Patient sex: M
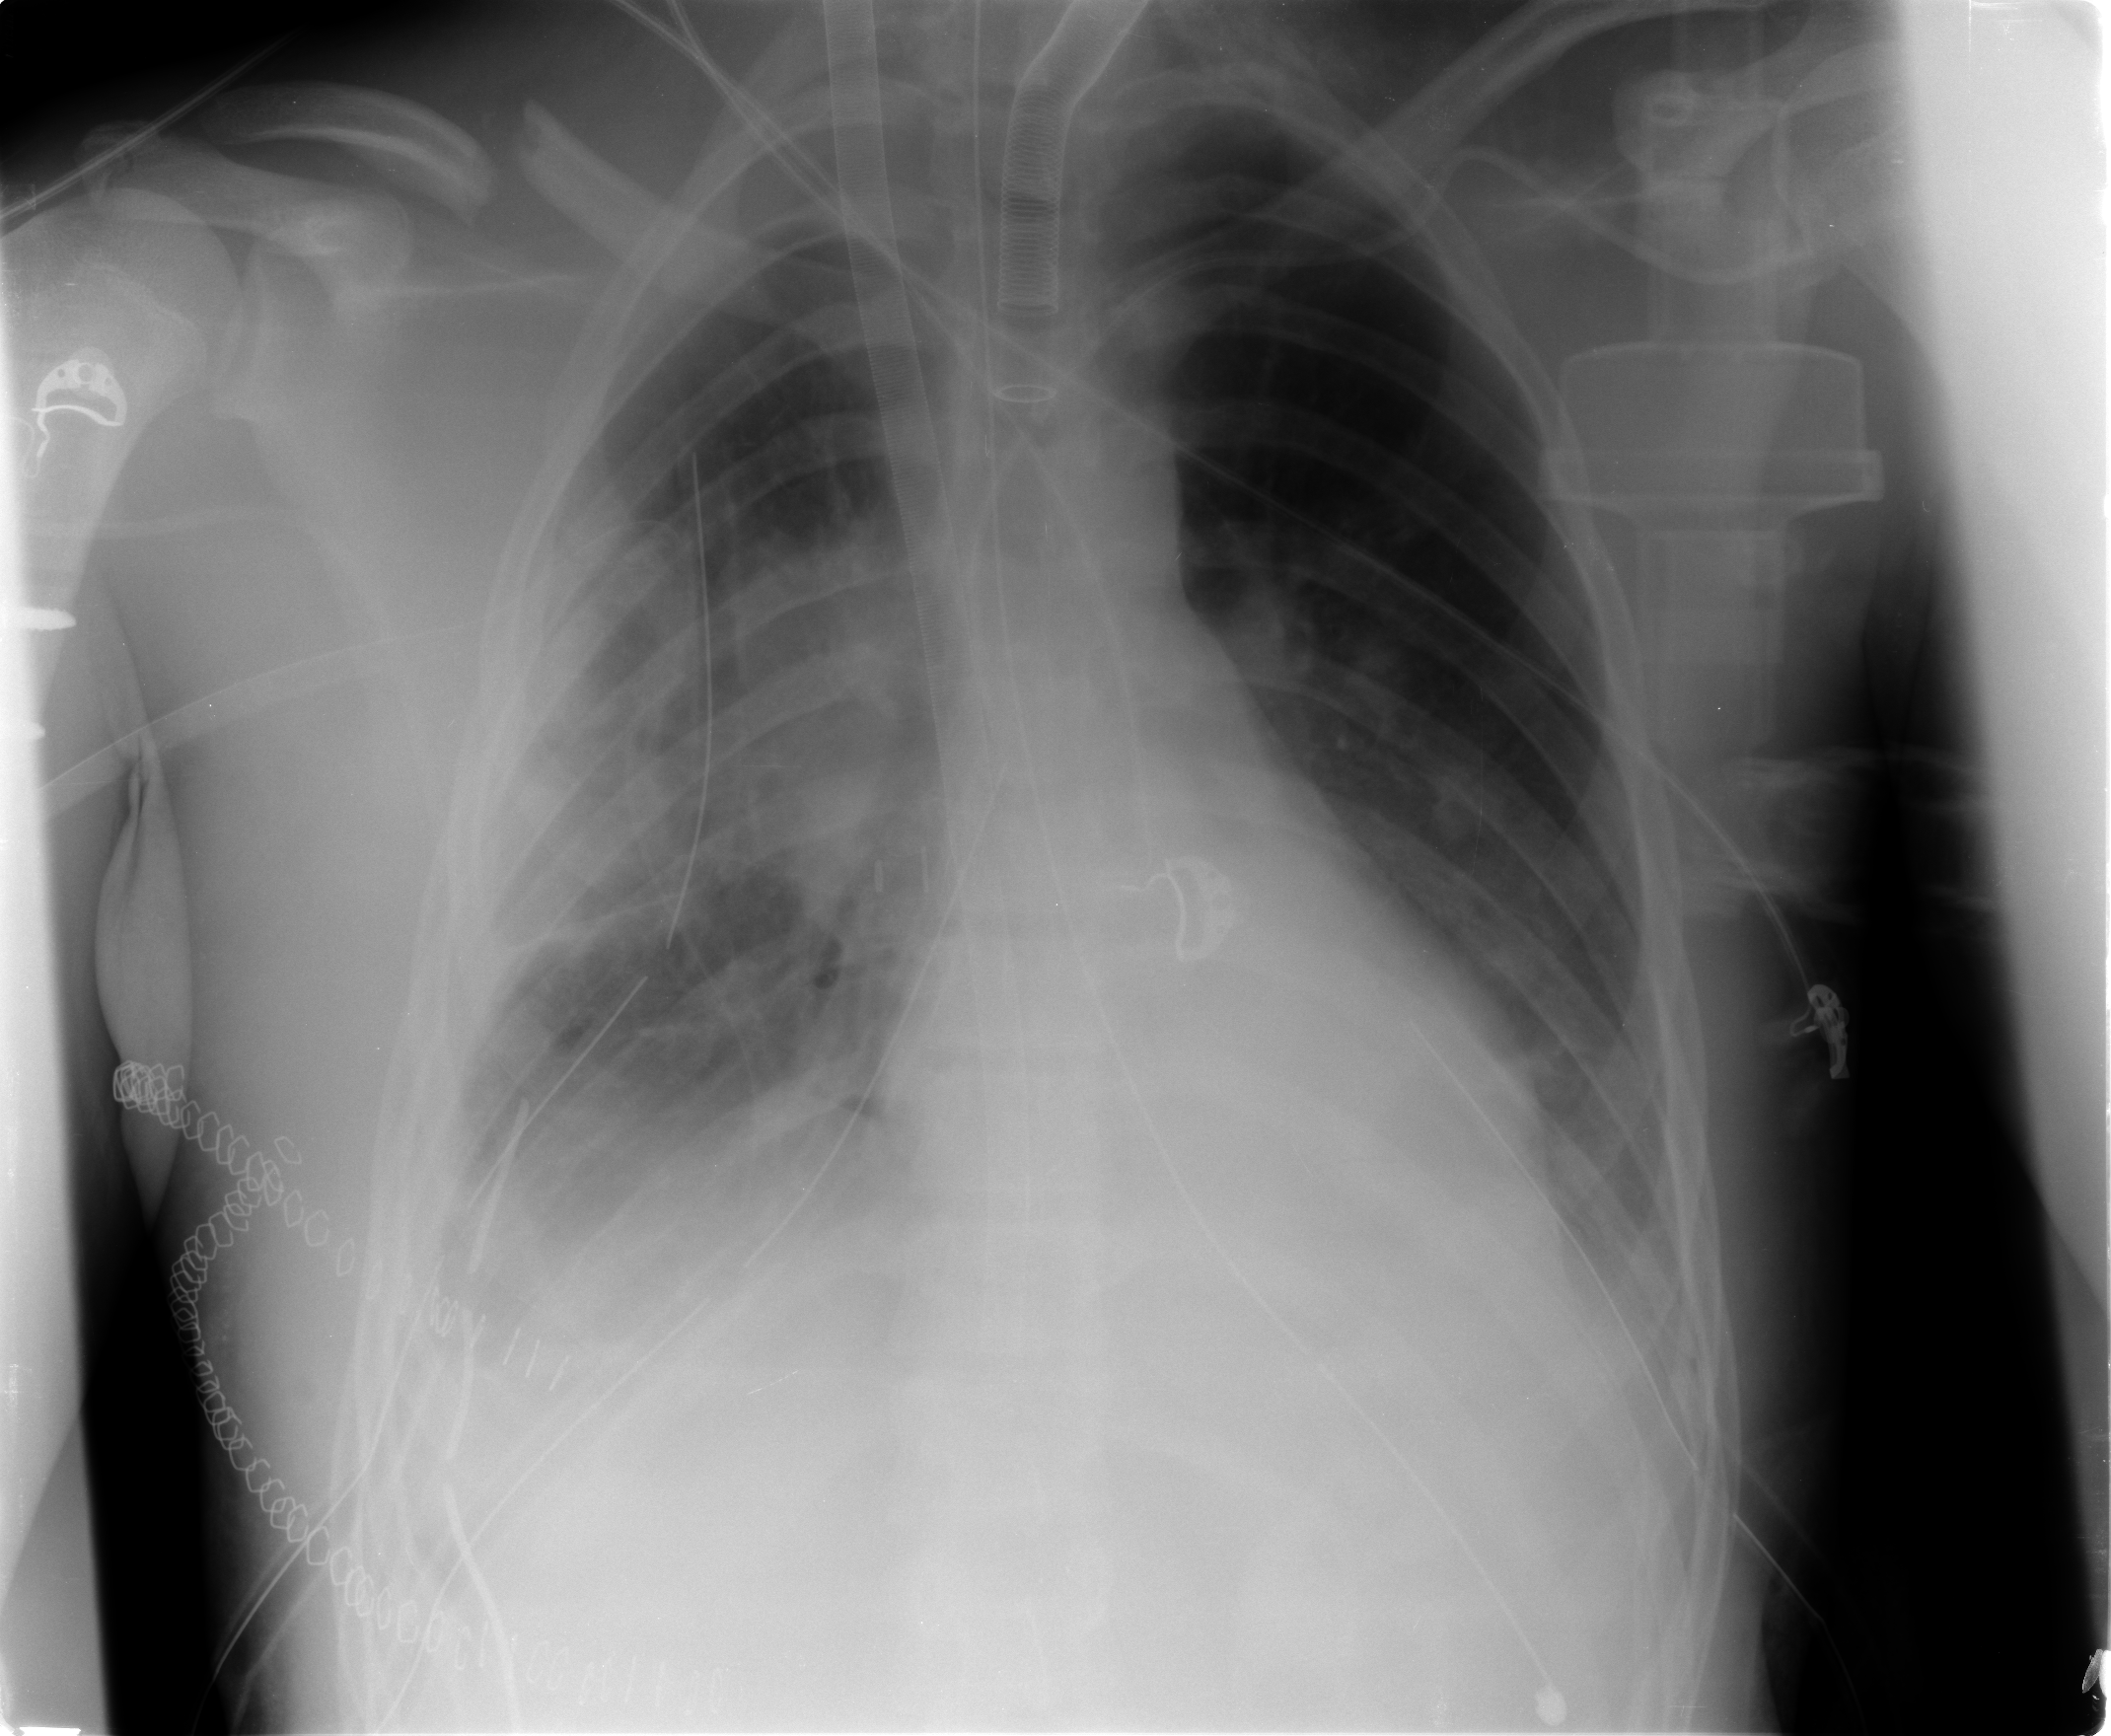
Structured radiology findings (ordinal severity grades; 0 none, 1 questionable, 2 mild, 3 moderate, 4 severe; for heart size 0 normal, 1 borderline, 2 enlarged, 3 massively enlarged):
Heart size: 0
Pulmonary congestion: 2
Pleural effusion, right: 2
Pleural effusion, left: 1
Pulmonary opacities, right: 2
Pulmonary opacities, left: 1
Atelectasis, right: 3
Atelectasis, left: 2